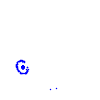
Particle: proton